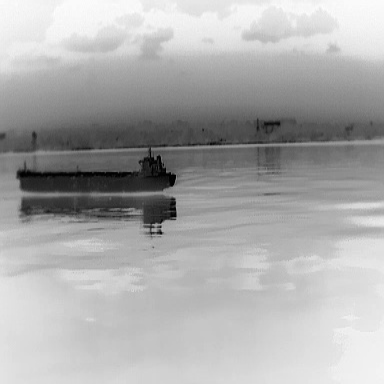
There is a liner in the infrared image.